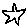
Label: star